Question: I am trying to run a selenium test case file written in java using <URL>
below is my ant config in build.xml
'''
<?xml version="1.0" encoding="UTF-8"?>
<project name="Hello World Project" default="info">
<target name="info">
<junit printsummary="yes" haltonfailure="yes">
<classpath>
<pathelement path="lib\junit-4.10.jar" />
</classpath>
<test name="com.lo.test.selenium.AssignCampaignTestCase" haltonfailure="no" outfile="result">
<formatter type="plain"/>
<formatter type="xml"/>
</test>
</junit>
</target>
</project>
'''
'''
Testsuite: com.lo.test.selenium.AssignCampaignTestCase
Tests run: 1, Failures: 0, Errors: 1, Skipped: 0, Time elapsed: 0 sec
Caused an ERROR
com.lo.test.selenium.AssignCampaignTestCase
java.lang.ClassNotFoundException: com.lo.test.selenium.AssignCampaignTestCase
at java.lang.ClassLoader.loadClass(ClassLoader.java:357)
at java.lang.Class.forName0(Native Method)
at java.lang.Class.forName(Class.java:270)
'''
Test case code in
'''
package com.lo.test.selenium;
import static org.junit.Assert.assertTrue;
import static org.junit.Assert.fail;
import java.util.Properties;
import java.util.ResourceBundle;
import javax.mail.Flags;
import javax.mail.Folder;
import javax.mail.Message;
import javax.mail.MessagingException;
import javax.mail.NoSuchProviderException;
import javax.mail.Session;
import javax.mail.Store;
import javax.ws.rs.core.MediaType;
import org.junit.Test;
import org.openqa.selenium.By;
import org.openqa.selenium.WebDriver;
import org.openqa.selenium.WebElement;
import org.openqa.selenium.firefox.FirefoxDriver;
import org.openqa.selenium.support.ui.ExpectedConditions;
import org.openqa.selenium.support.ui.Select;
import org.openqa.selenium.support.ui.WebDriverWait;
import com.sun.jersey.api.client.Client;
import com.sun.jersey.api.client.ClientResponse;
import com.sun.jersey.api.client.WebResource;
import com.sun.jersey.api.client.config.ClientConfig;
import com.sun.jersey.api.client.config.DefaultClientConfig;
import com.sun.jersey.api.client.filter.HTTPBasicAuthFilter;
import com.sun.jersey.multipart.FormDataMultiPart;
import com.sun.jersey.multipart.impl.MultiPartWriter;
/**
* @author Ashutosh
*
*/
public class AssignCampaignTestCase {
private static ResourceBundle rb = ResourceBundle.getBundle("global-messages");
static WebDriver driver = new FirefoxDriver(); //Make it static in order to make one instance of this class(helps to avoid opening of 2 browsers at once)
@Test
public void campaignEmailTestCase() throws InterruptedException {
AssignCampaignTestCase emTesObj=new AssignCampaignTestCase();
// CommonMethods commonMethods=new CommonMethods();
String fName="test LO";
Integer LeadId=570903;
String campaignName="2GetMoreLeads";
String SubjName="Welcome to your 5-day challenge and tips"; //NOTE: No problem,Type without double quotes. It will work for you
doLogin(driver);
emTesObj.goToLeadsListPage();
emTesObj.searchByFirstName(fName);//without this also,it will work but Gives you the correct navigation on UI
emTesObj.waitBeforePageLoads(LeadId.toString()); //pass the Id attribute which you aspect to see after the page is loaded
emTesObj.assignCampaign(LeadId, campaignName);
emTesObj.readRecentEmail(SubjName);
}
//shows you the leads List Page
public void goToLeadsListPage(){
driver.get("http://www.xxxxx.com/orderManagement/xxxx.action");
}
.................
.................
.................
'''

Please help me to run my project using Ant.
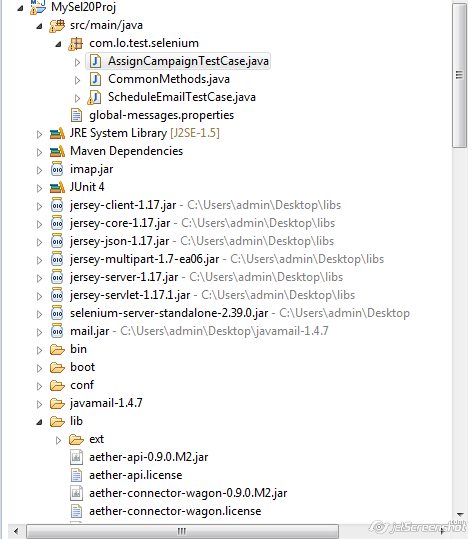
Answer: Try adding selenium jar file in you classpath. Currently you only added junit.